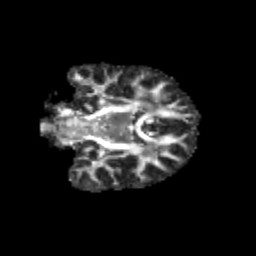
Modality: FA
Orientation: coronal
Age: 13
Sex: male
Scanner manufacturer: siemens
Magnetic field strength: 3 T
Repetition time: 3.8 s
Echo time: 0.07 s